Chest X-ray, PA view. Patient: 37 years old, sex F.
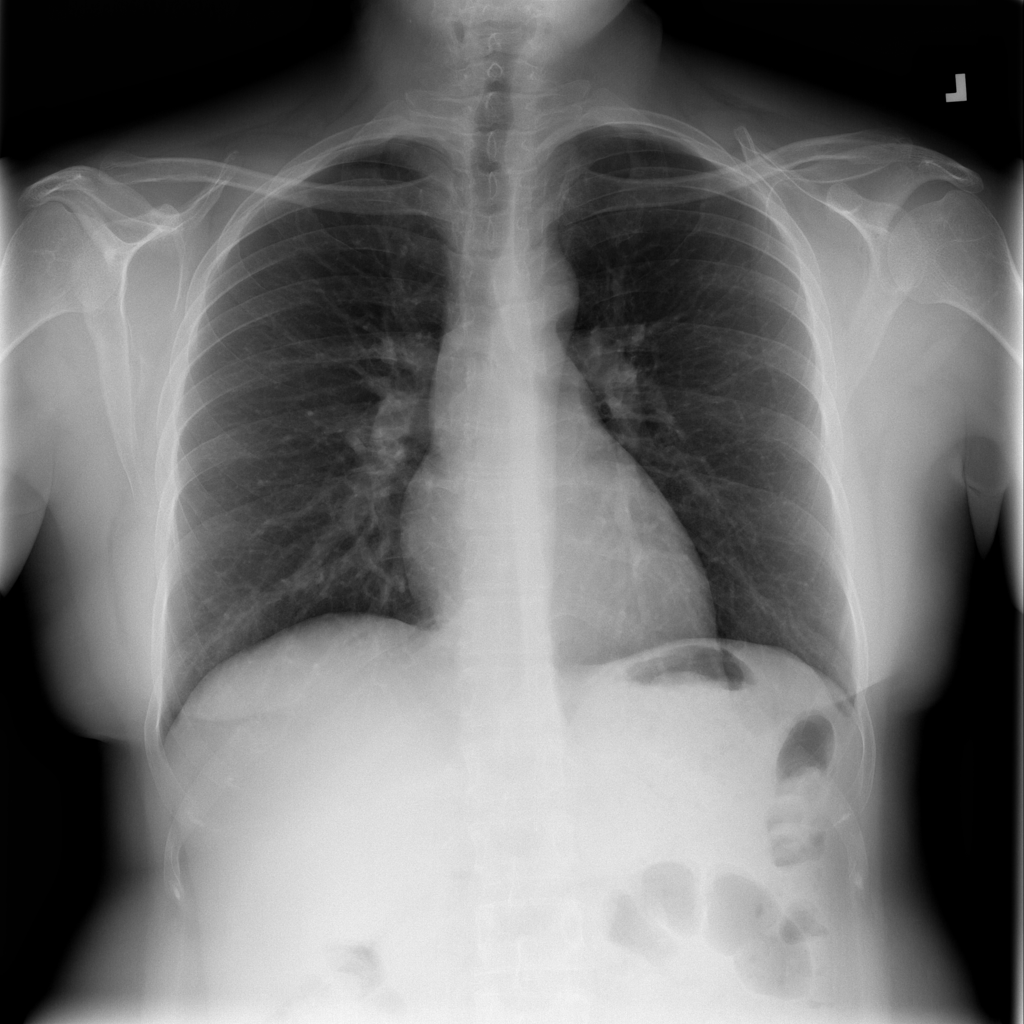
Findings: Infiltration